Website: apple
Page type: cross-sells
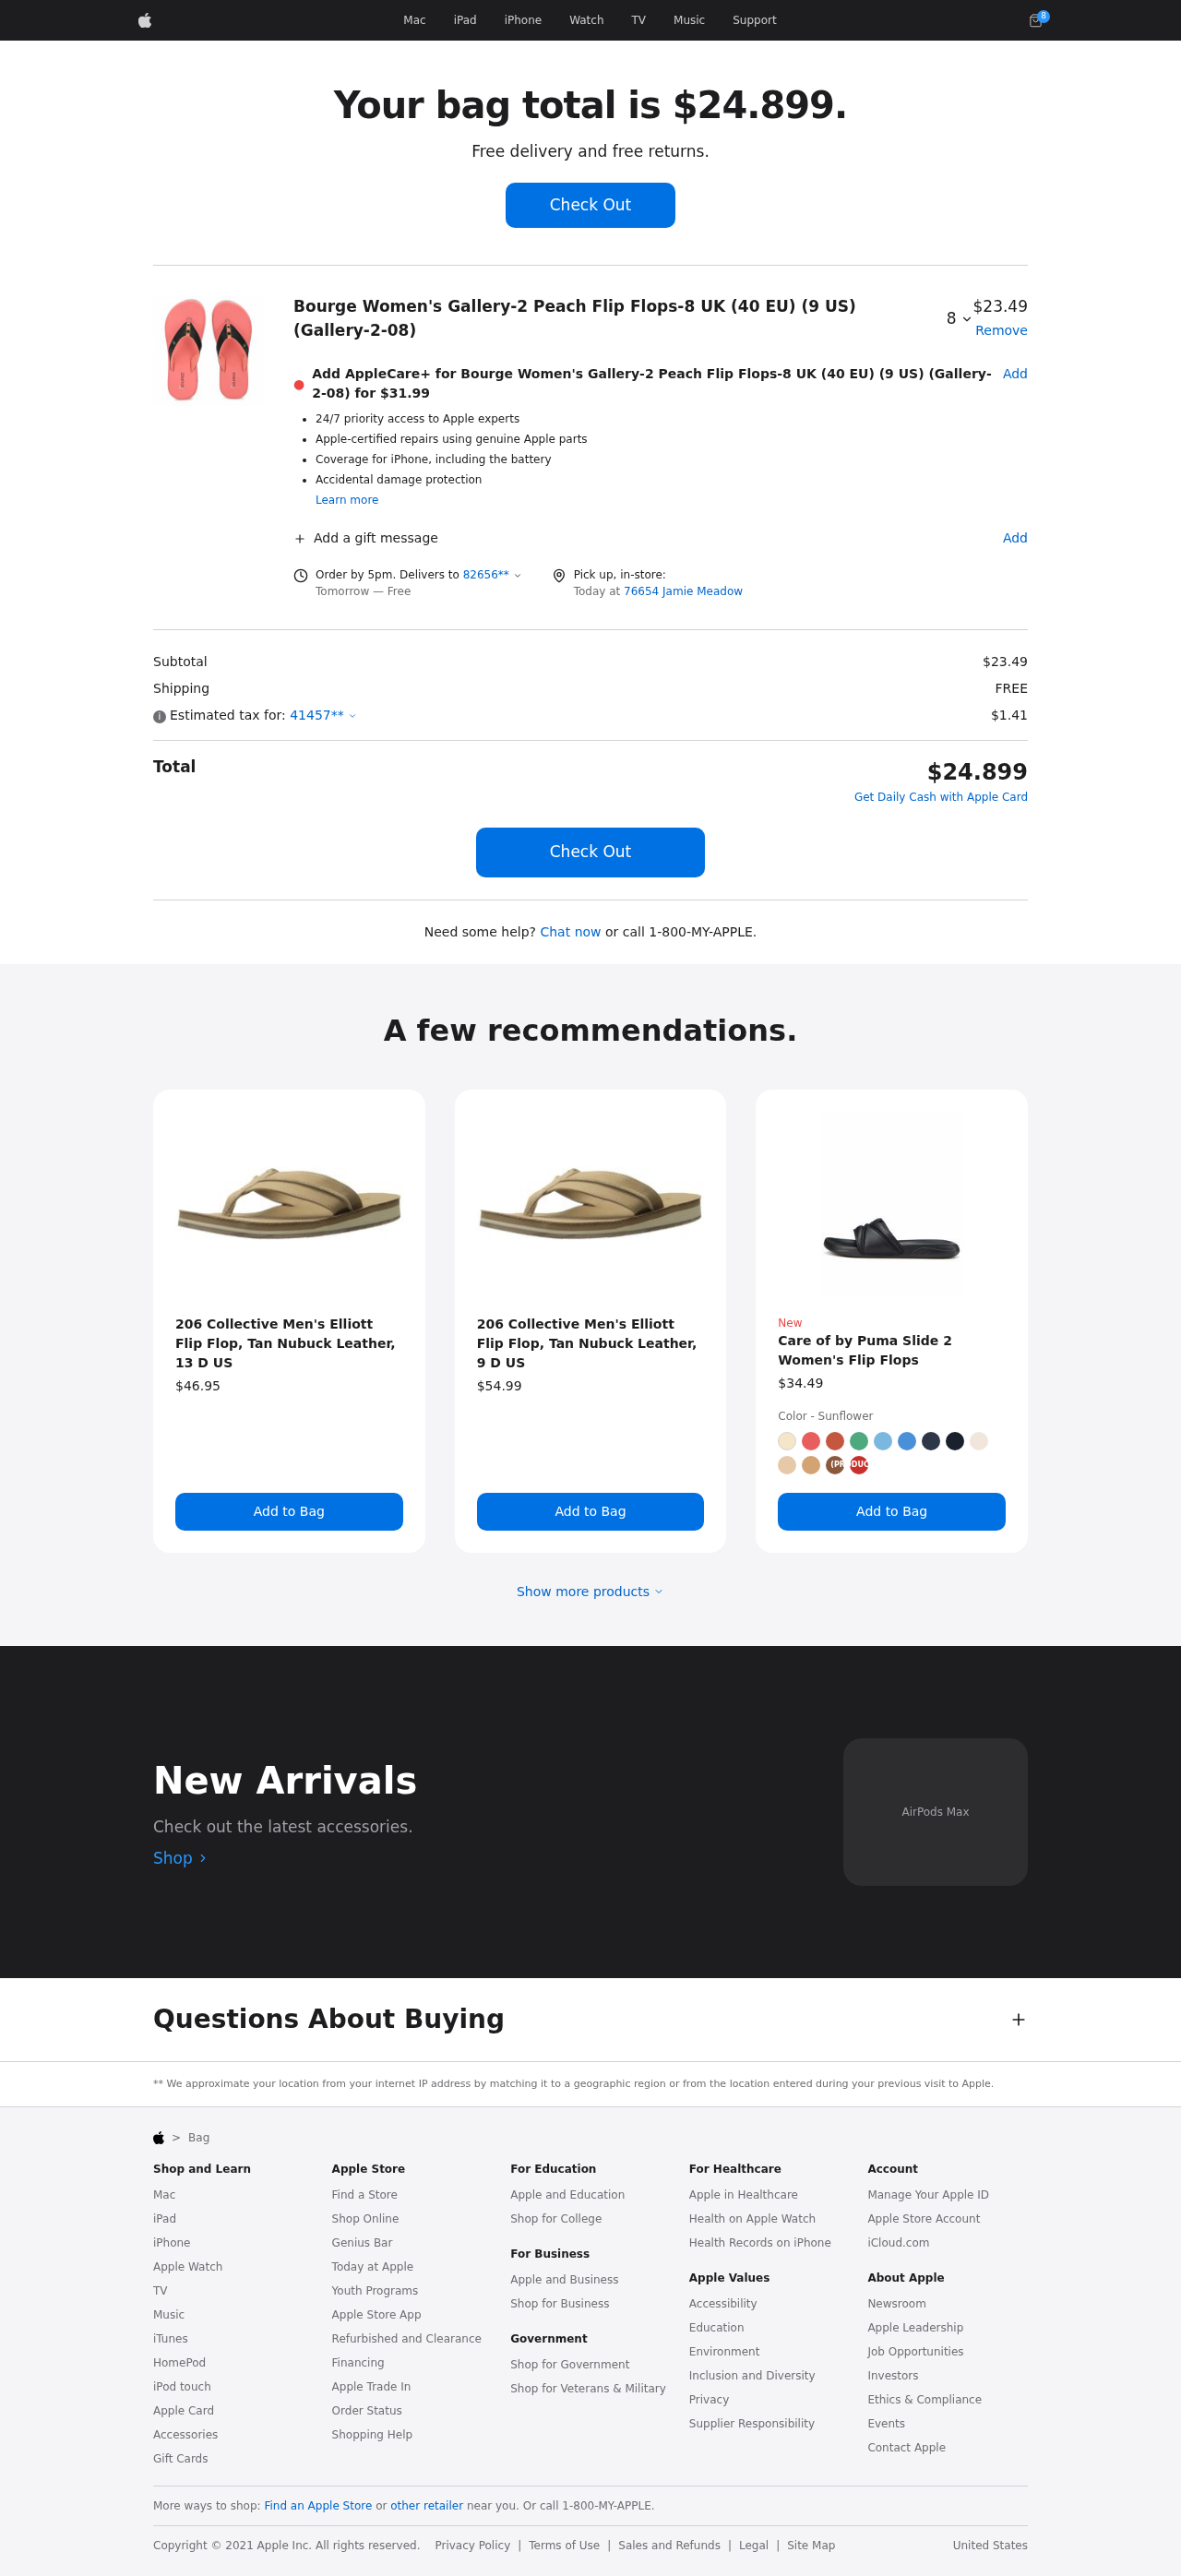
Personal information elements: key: PII_LOCATION1_STREET
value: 76654 Jamie Meadow
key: PII_POSTCODE
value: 82656
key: PII_POSTCODE2
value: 41457
Product elements: key: PRODUCT1_NAME
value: Bourge Women's Gallery-2 Peach Flip Flops-8 UK (40 EU) (9 US) (Gallery-2-08)
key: PRODUCT1_PRICE
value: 23.49
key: PRODUCT1_QUANTITY
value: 8
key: PRODUCT2_NAME
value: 206 Collective Men's Elliott Flip Flop, Tan Nubuck Leather, 13 D US
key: PRODUCT2_PRICE
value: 46.95
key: PRODUCT3_NAME
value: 206 Collective Men's Elliott Flip Flop, Tan Nubuck Leather, 9 D US
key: PRODUCT3_PRICE
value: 54.99
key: PRODUCT4_NAME
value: Care of by Puma Slide 2 Women's Flip Flops
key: PRODUCT4_PRICE
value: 34.49
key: PRODUCT5_PRICE
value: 31.99
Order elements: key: ORDER_NUM_ITEMS
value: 8
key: ORDER_TOTAL
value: $24.899
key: ORDER_TOTAL
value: Your bag total is $24.899.
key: ORDER_DELIVERY_DATE
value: Tomorrow — Free
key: ORDER_SUBTOTAL
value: $23.49
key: ORDER_SHIPPING_COST
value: FREE
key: ORDER_TAX
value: $1.41